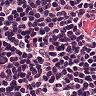
Metastatic tissue present: no